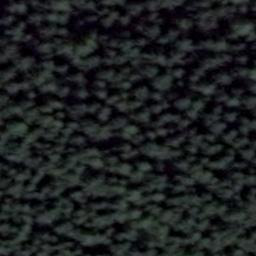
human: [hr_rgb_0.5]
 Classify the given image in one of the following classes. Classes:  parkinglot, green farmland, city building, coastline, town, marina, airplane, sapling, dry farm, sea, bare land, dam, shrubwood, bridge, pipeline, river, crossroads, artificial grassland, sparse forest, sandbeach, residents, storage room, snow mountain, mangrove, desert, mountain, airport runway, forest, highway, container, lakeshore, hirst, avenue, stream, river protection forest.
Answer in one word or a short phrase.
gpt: forest